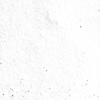
Label: not_dusty